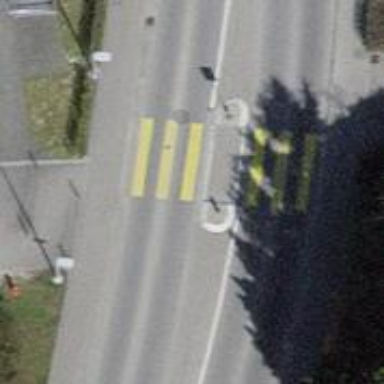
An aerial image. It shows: Crossing with island in the road.